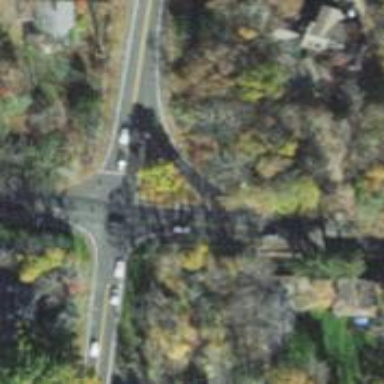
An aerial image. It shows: Secondary link road.